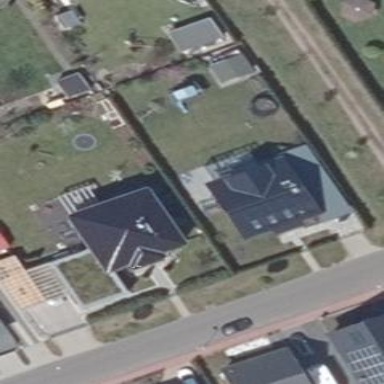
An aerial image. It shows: Detached building.